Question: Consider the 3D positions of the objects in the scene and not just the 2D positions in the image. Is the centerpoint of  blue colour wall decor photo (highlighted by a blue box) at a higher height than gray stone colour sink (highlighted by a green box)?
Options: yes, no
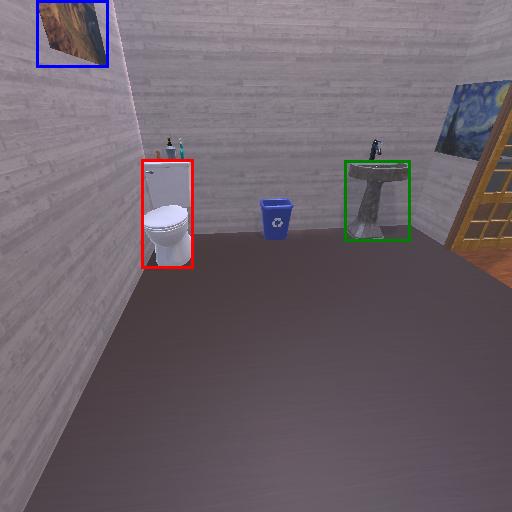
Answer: yes